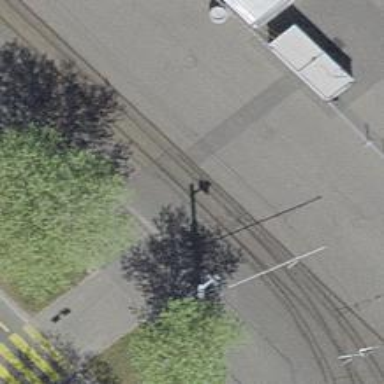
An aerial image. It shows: Tram crossing on the railway.